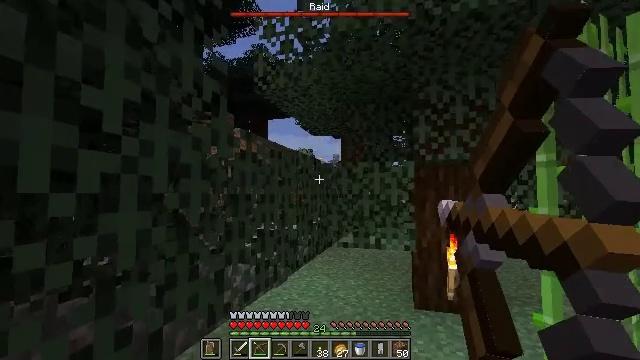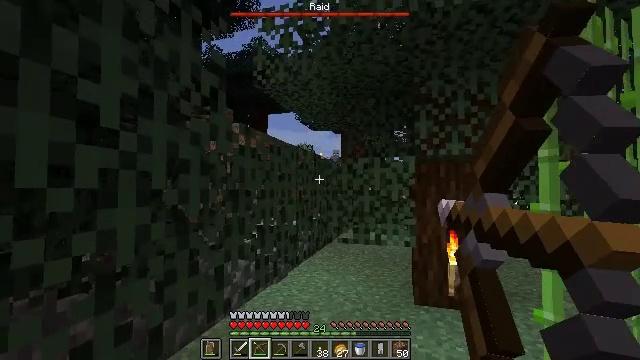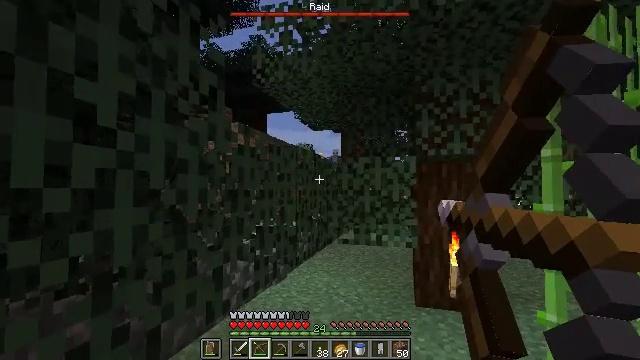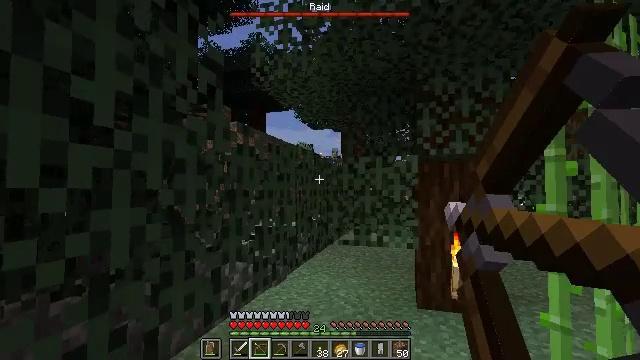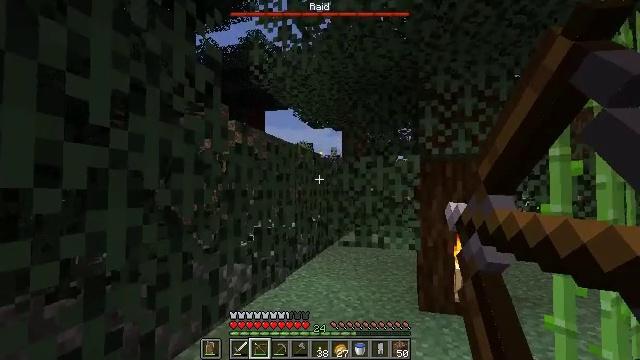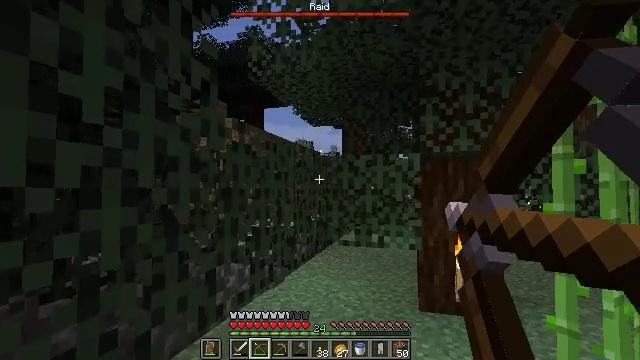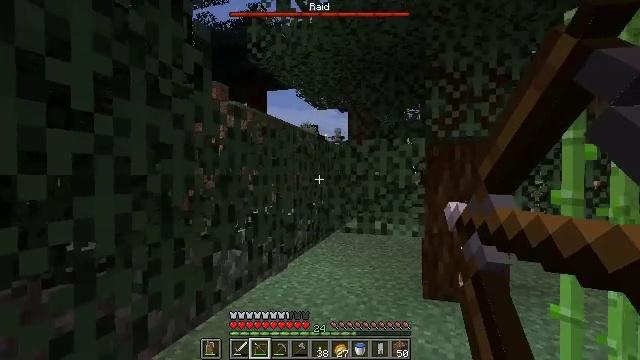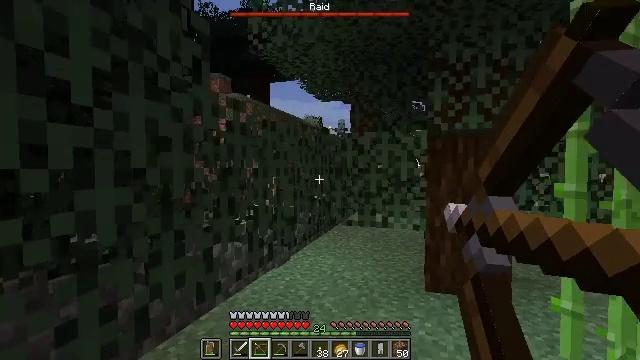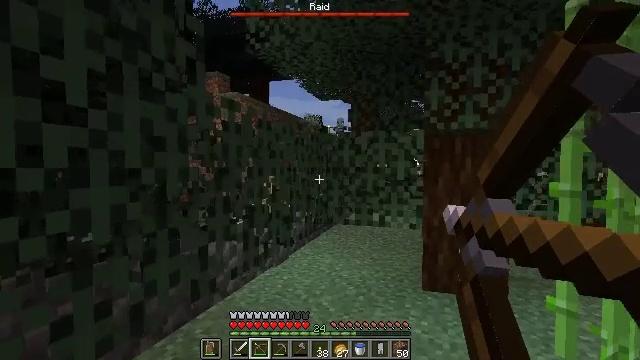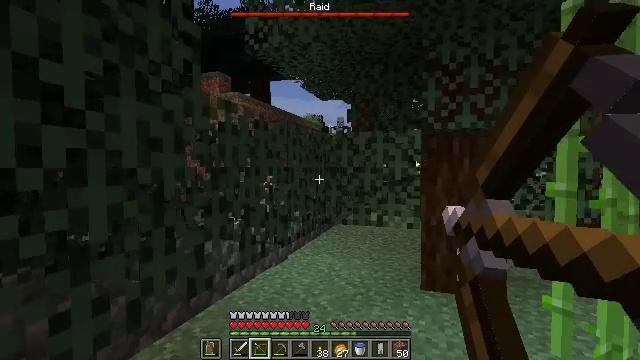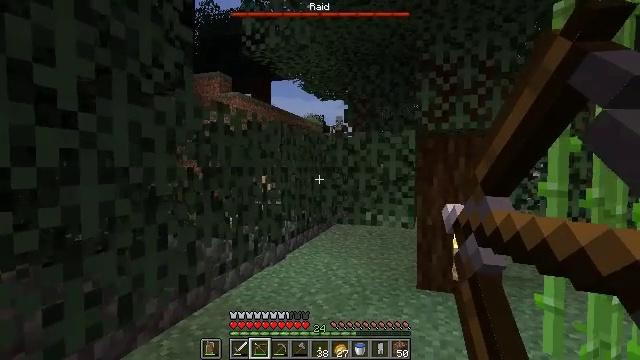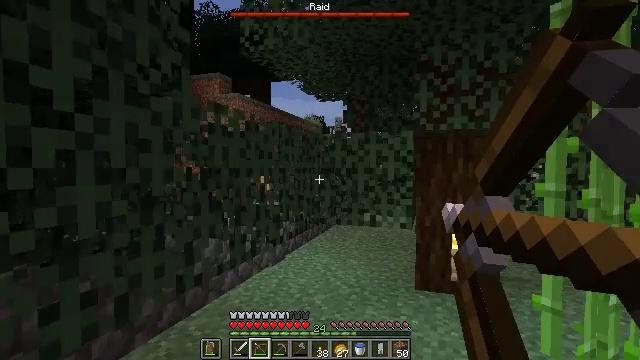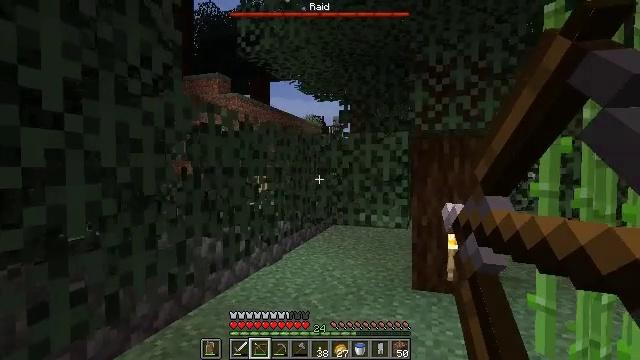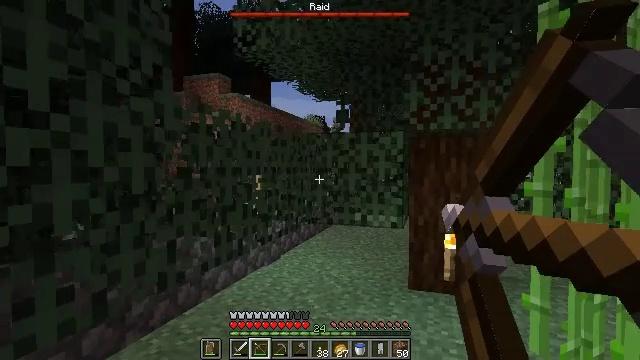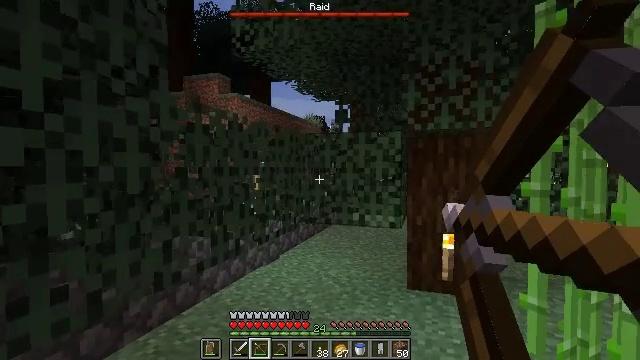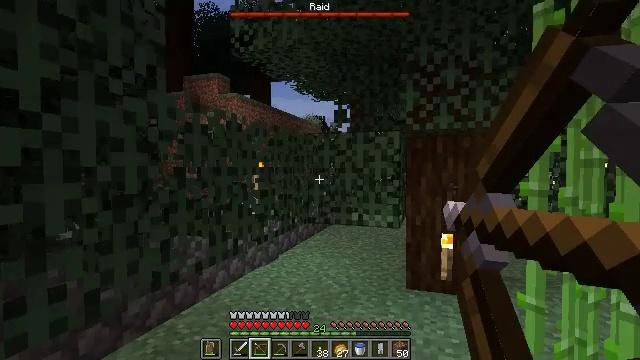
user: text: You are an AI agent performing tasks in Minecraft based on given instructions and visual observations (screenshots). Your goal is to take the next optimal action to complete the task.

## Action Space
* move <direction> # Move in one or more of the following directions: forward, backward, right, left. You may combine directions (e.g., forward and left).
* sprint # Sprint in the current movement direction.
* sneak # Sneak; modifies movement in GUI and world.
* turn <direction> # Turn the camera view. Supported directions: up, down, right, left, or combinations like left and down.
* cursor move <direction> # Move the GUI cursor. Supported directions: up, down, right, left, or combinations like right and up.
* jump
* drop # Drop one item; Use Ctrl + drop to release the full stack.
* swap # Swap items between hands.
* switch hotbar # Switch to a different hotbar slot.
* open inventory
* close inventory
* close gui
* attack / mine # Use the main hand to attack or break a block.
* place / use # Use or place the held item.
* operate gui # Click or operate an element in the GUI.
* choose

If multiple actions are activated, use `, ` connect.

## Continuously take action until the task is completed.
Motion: motion action
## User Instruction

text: Break the spruce leaves to clear the area.
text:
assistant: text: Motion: use / place
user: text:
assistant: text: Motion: use / place
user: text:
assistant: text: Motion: use / place
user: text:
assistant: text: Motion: use / place
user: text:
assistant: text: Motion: move right, use / place
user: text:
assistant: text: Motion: move back and move right, turn left and down, use / place
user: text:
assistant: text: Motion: move back and move right, turn down, use / place
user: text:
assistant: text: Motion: move back and move right, use / place
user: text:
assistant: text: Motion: move back and move right, use / place
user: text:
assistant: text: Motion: move right, use / place
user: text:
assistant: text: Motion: move right, use / place
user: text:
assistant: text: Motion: move right, use / place
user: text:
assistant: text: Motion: move right, use / place
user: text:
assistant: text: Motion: use / place
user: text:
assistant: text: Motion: use / place
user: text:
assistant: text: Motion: use / place
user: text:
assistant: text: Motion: use / place
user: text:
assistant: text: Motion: use / place
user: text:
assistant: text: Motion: use / place
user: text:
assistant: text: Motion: use / place
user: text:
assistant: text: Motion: turn down, use / place
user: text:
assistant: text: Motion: turn down, use / place
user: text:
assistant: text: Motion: sneak, use / place
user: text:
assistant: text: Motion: sneak, use / place
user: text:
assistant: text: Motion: sneak, use / place
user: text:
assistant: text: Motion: sneak, use / place
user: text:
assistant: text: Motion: sneak, use / place
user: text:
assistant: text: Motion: sneak, use / place
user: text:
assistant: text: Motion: sneak, use / place
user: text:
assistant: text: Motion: sneak, use / place